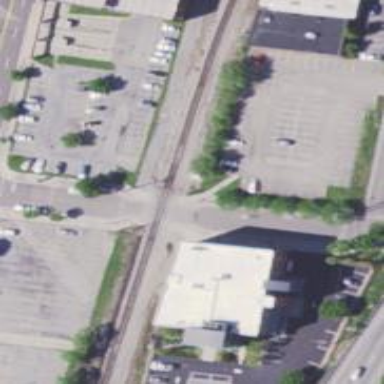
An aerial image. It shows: Crossing for the railway.